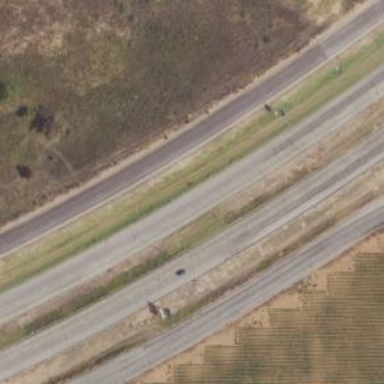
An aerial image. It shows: Secondary road with frontage road.